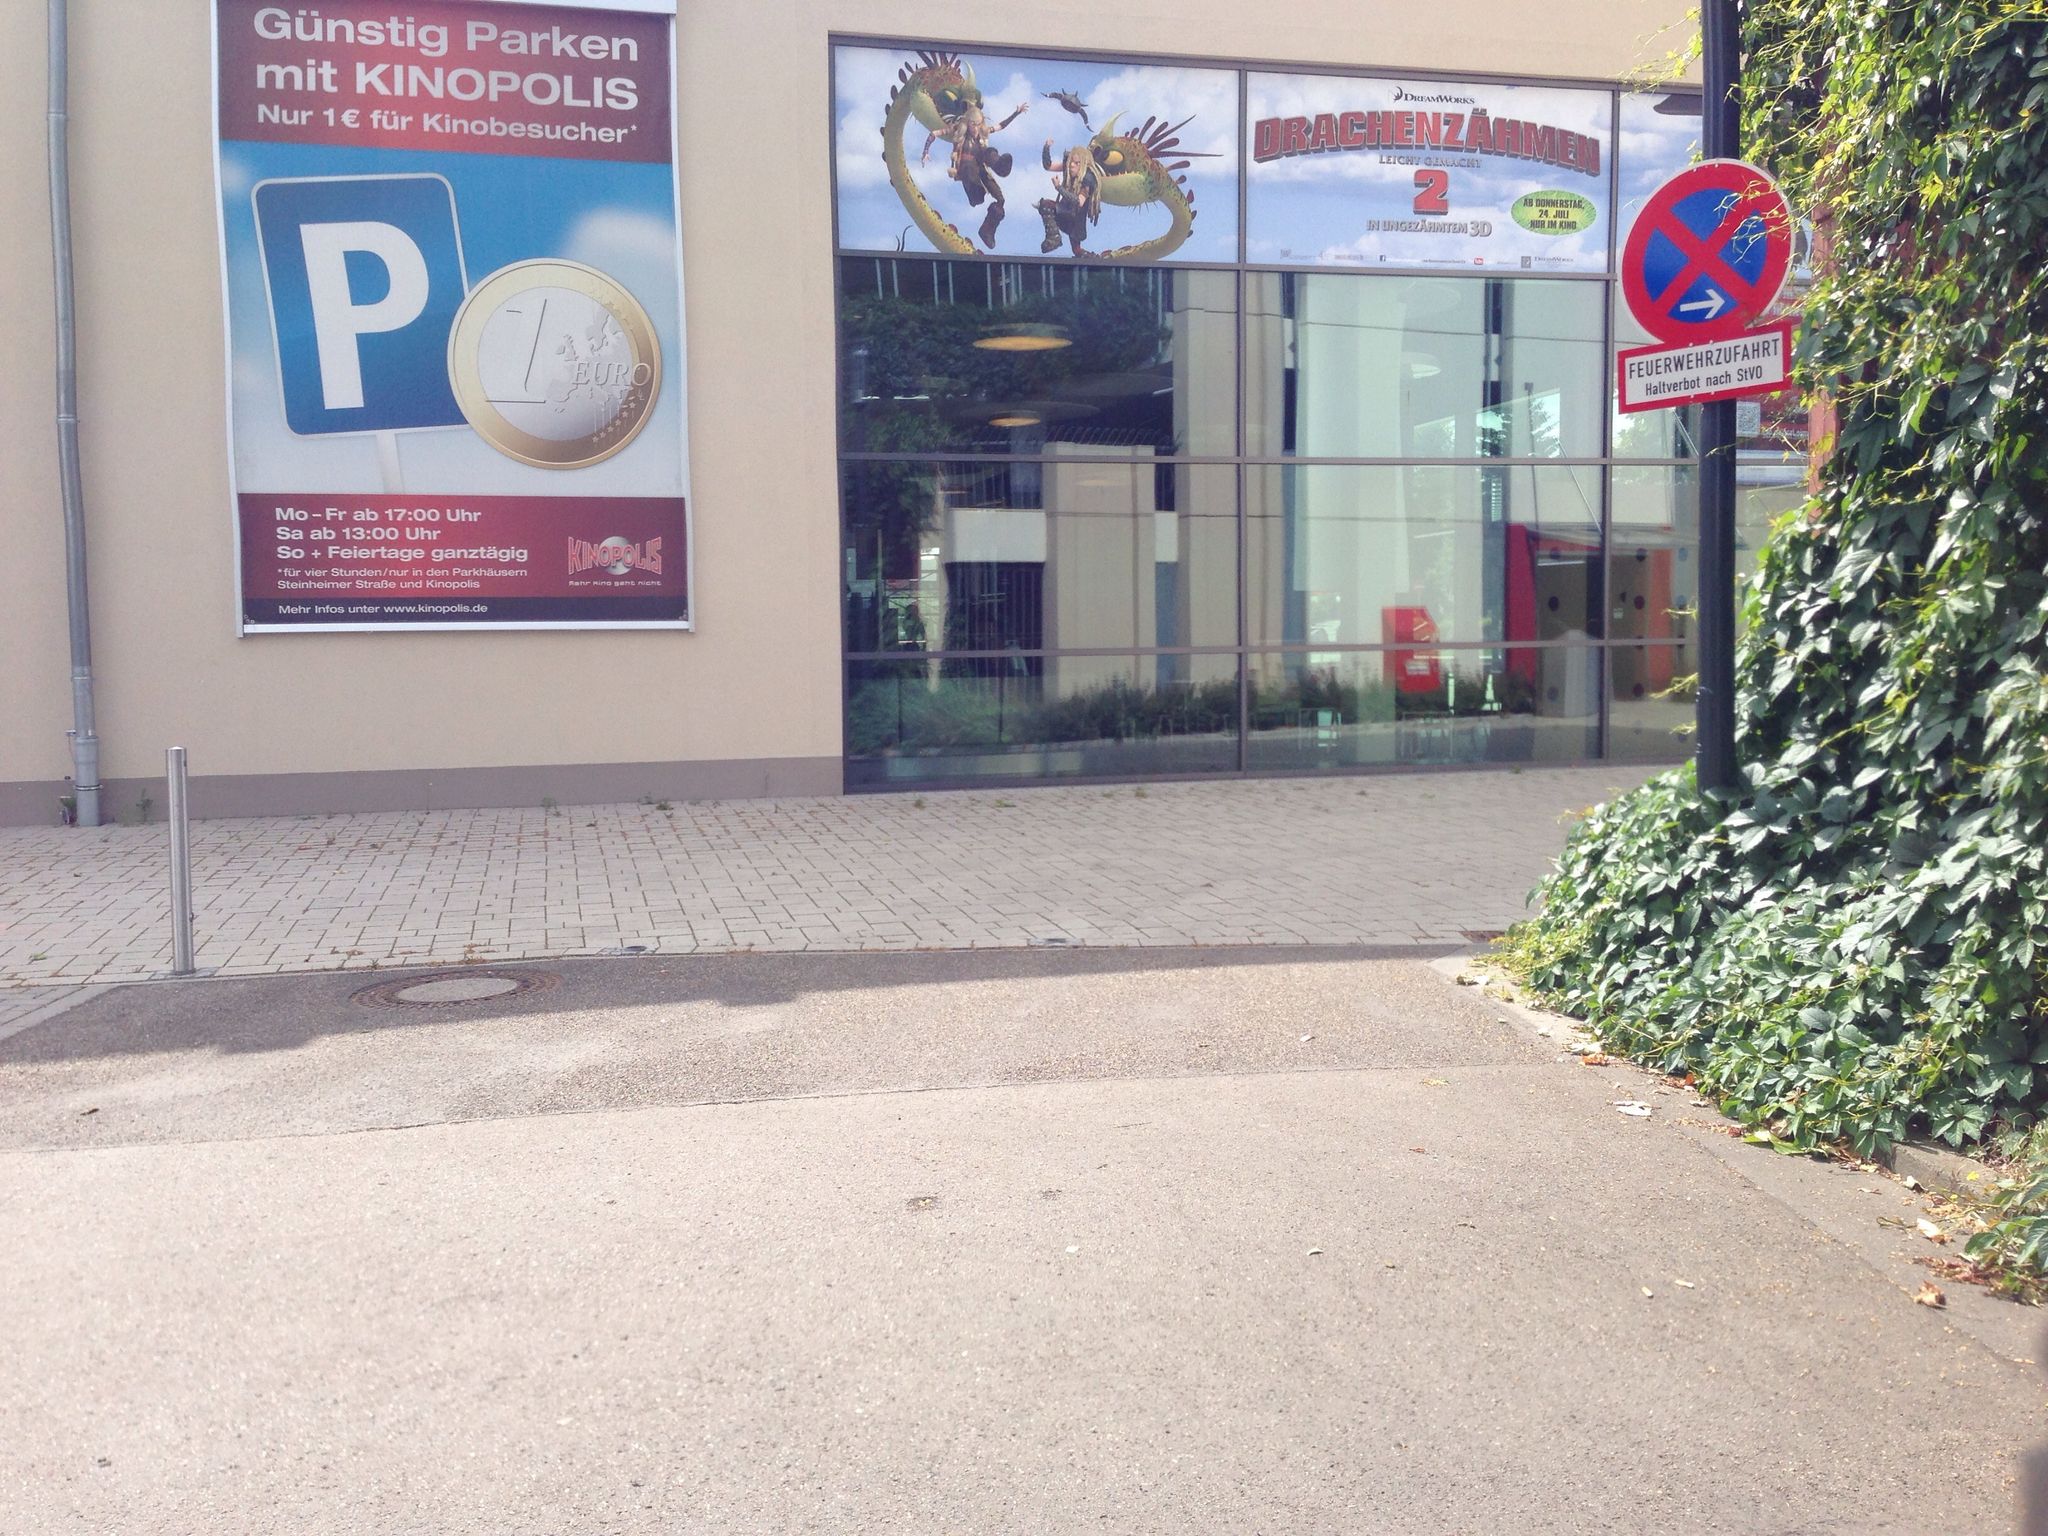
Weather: clear
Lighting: day
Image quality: good
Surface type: walking surface
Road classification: path, service
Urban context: urban centre
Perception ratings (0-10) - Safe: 3.04, Lively: 8.11, Beautiful: 5.42, Boring: 4.85, Depressing: 5.59, Wealthy: 5.71